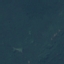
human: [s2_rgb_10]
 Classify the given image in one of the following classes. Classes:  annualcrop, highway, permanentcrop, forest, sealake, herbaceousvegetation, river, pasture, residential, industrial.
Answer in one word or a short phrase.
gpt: Forest